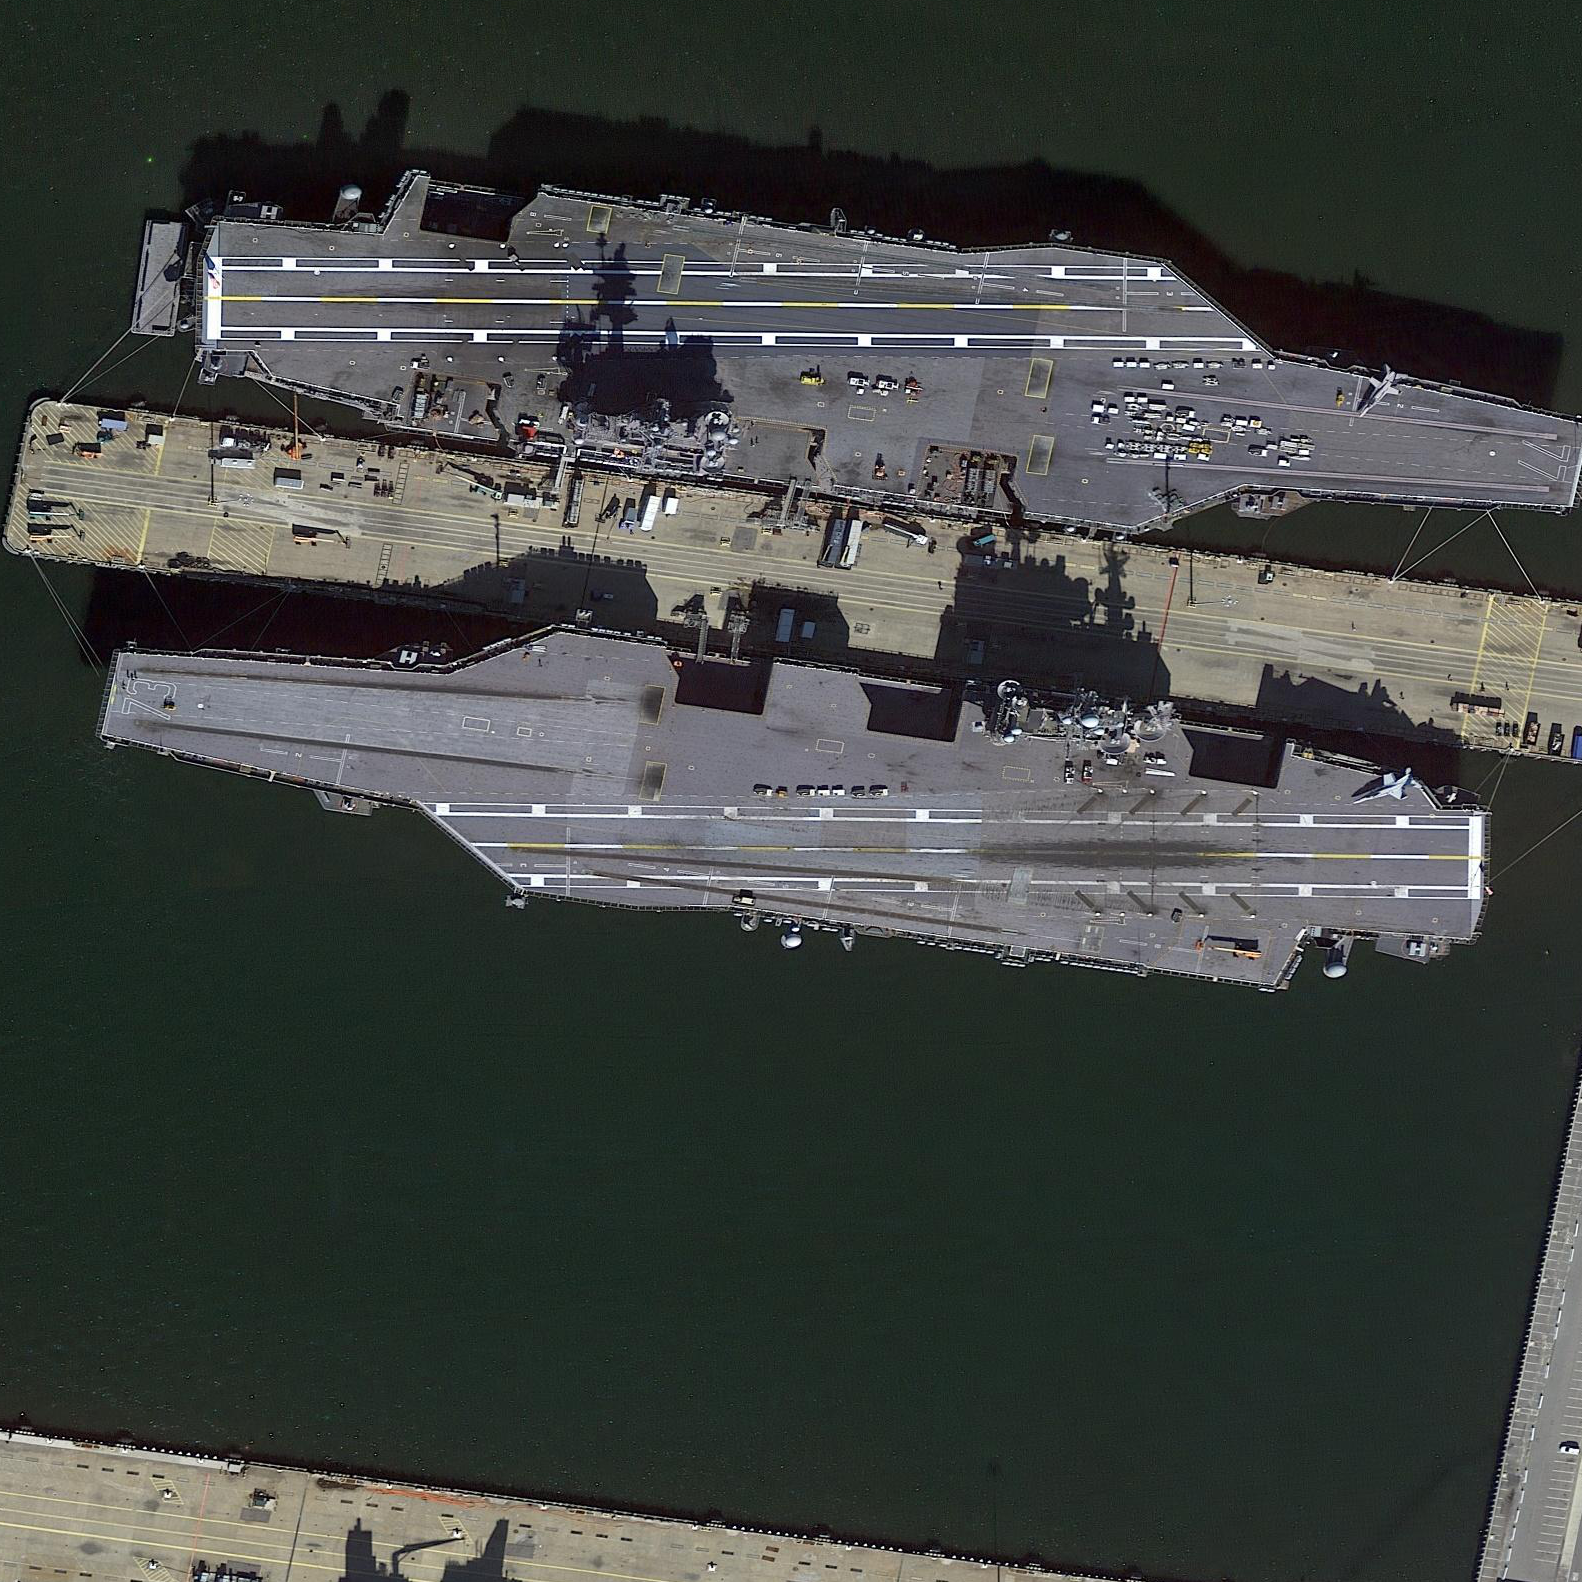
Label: aircraft_carrier